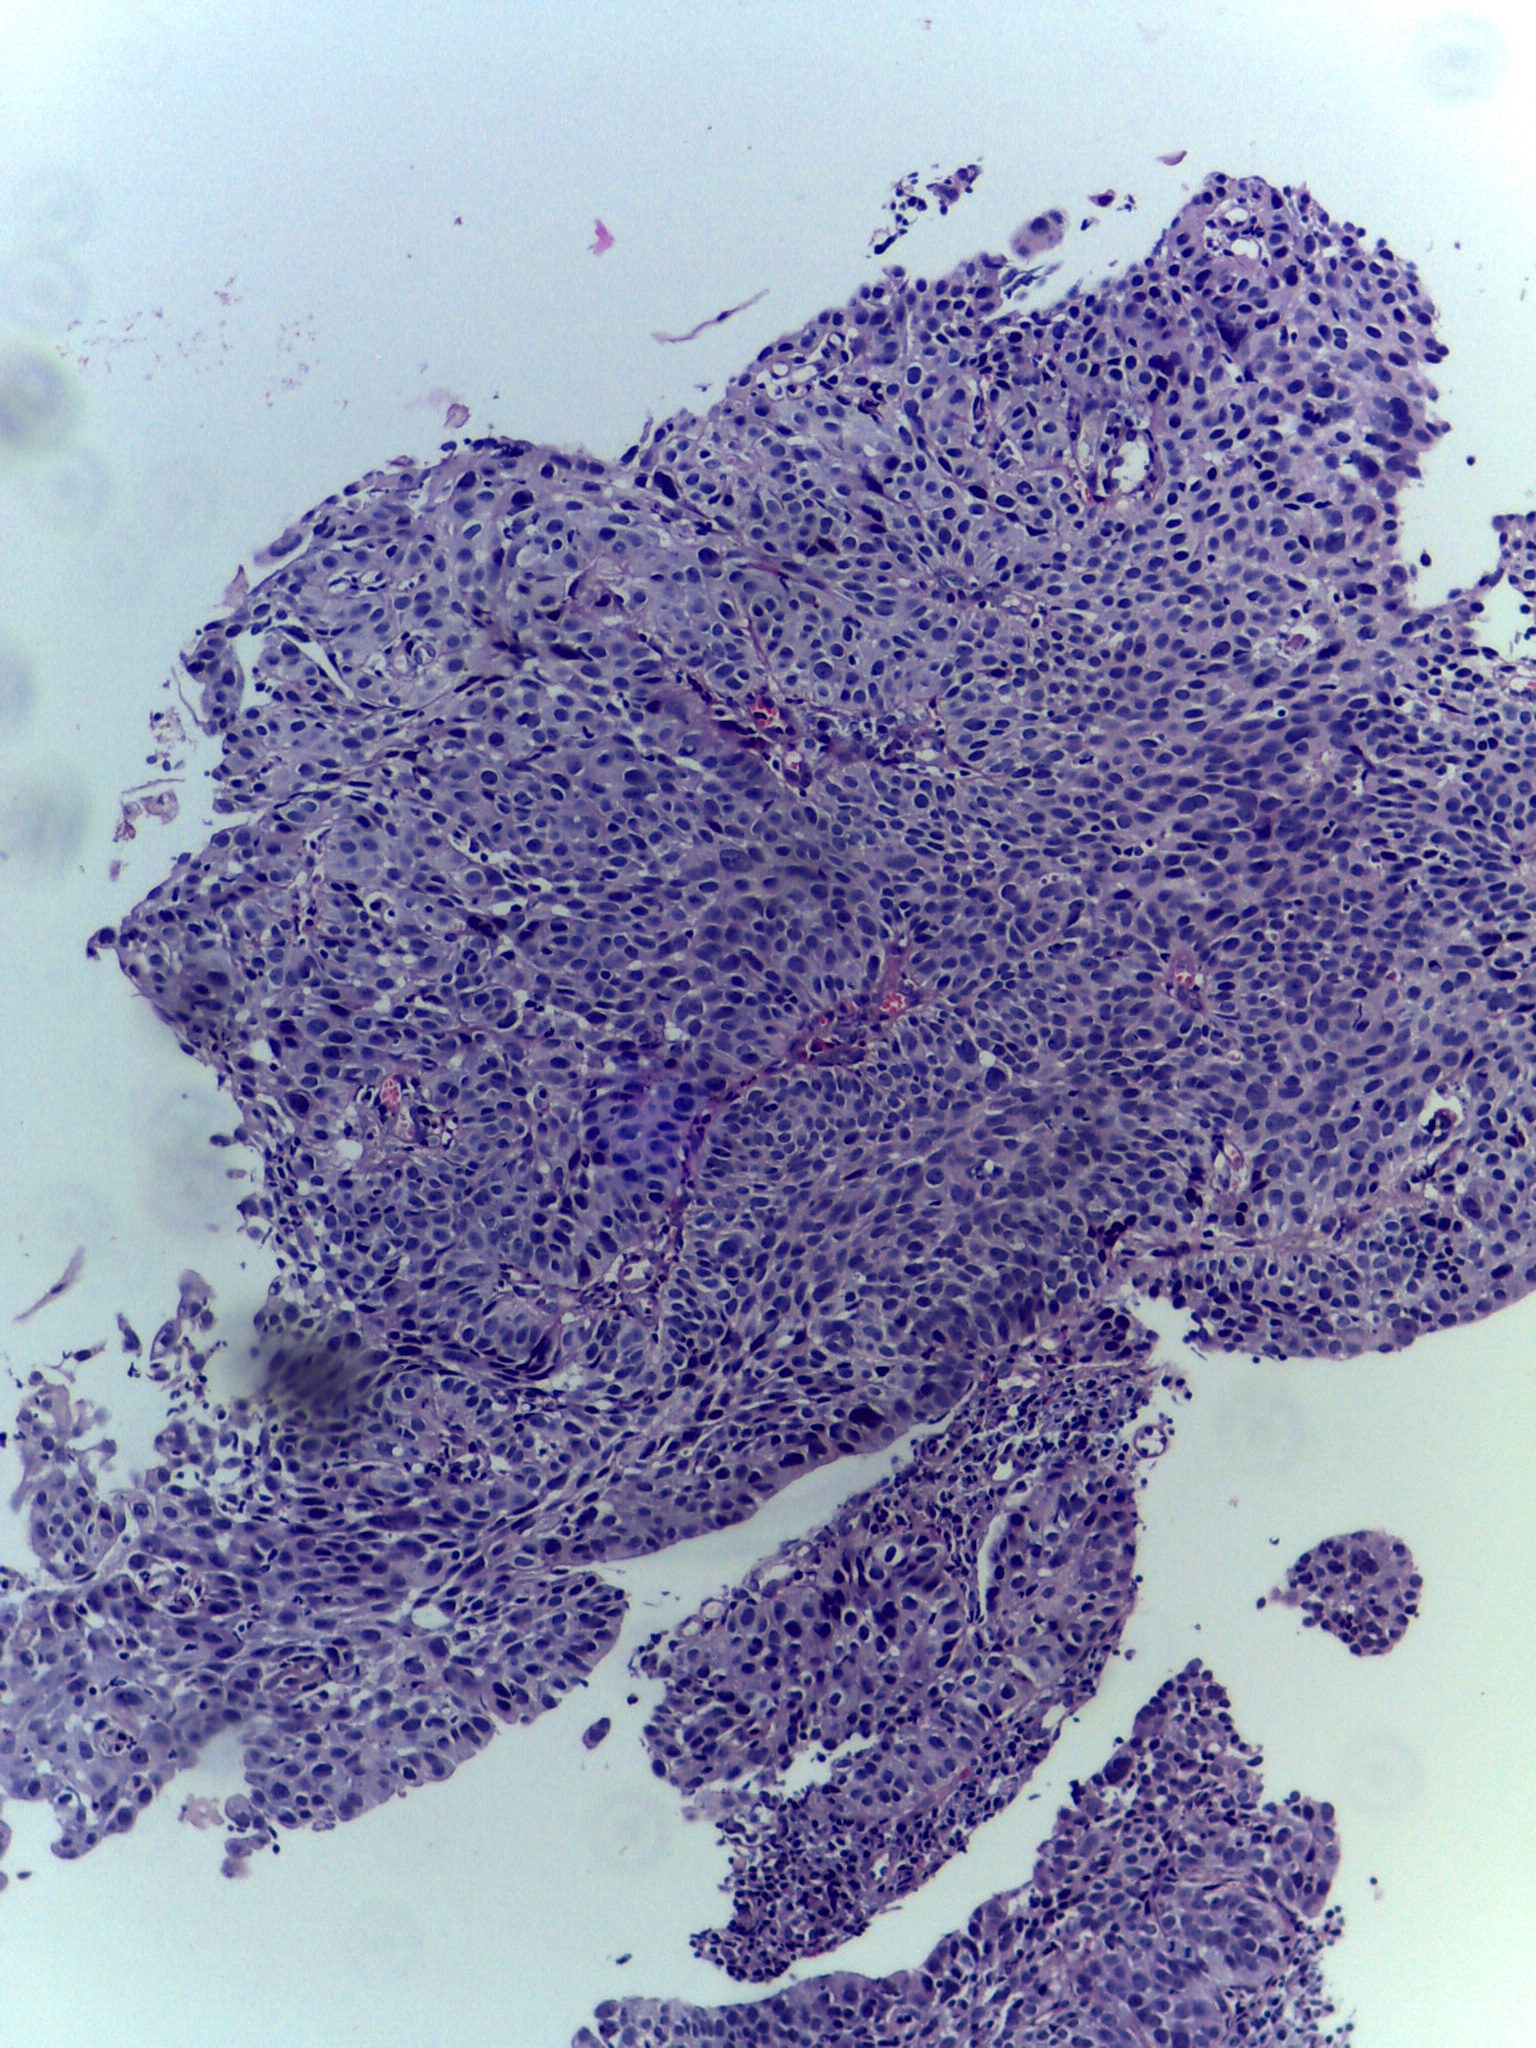
Diagnosis: OSCC